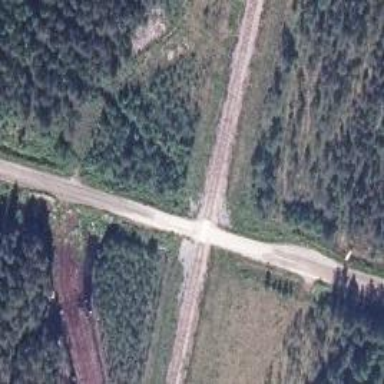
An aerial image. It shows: Uncontrolled level crossing for the railway.